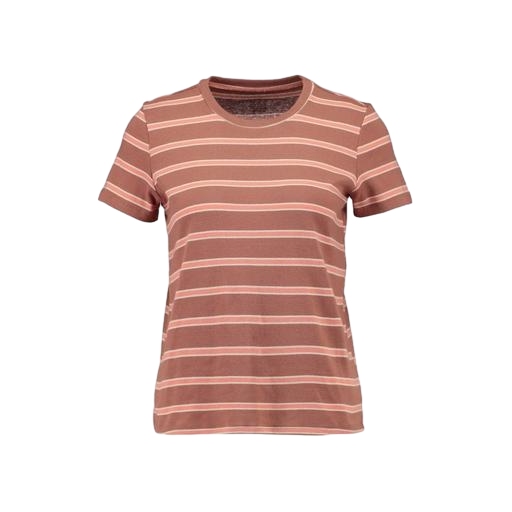
brown women's stripe t-shirt, striped t-shirt, pink striped shortsleeved t-shirt, white background